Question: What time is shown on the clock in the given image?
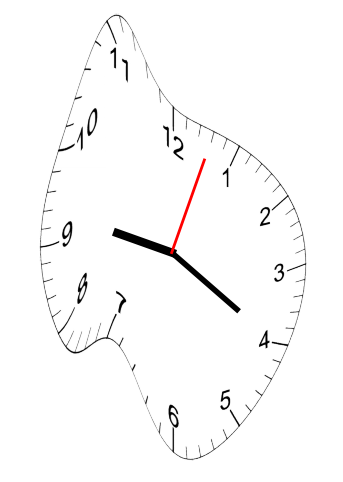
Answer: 09:20:03